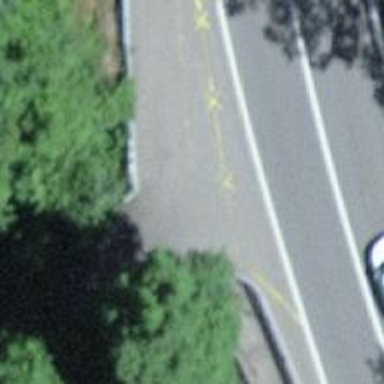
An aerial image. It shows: Guard rail as barrier.